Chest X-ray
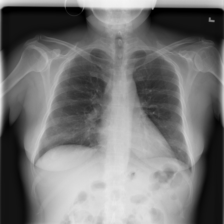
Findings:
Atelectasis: negative
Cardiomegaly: negative
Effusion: negative
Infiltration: negative
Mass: negative
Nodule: positive
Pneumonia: negative
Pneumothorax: negative
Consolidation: negative
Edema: negative
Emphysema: negative
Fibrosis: negative
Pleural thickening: negative
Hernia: negative